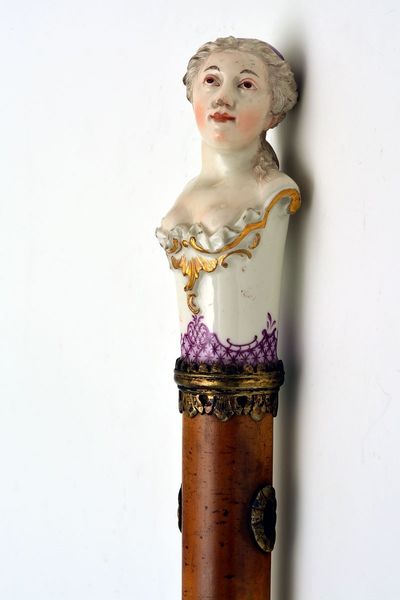
Titel: Spazierstock mit Frauenbüste als Stockknopf
Künstler: Johann Wilhelm Lanz
Standort: Hamburg
Institution: Museum für Kunst und Gewerbe Hamburg
Schlagwörter: kopf, frau, marmor, blick, gesicht, gold, rokkoko, brustbild, stock, keramik, gehstock, lila, büste, ornamente, verzierung, metall, bemalt, eisen, messing, porzellan, spazierstock, knauf, dekolltee, rohr, gerötet, weiblichkeit, rattan, zwinge, hilfsgerät, spanisches, schulterbüste